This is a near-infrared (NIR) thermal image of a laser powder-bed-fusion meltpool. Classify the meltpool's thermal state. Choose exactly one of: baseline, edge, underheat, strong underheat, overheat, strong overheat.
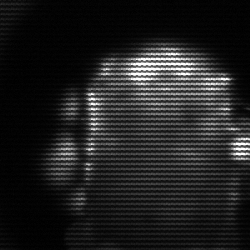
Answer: baseline